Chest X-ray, PA view. Patient: 52 years old, sex M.
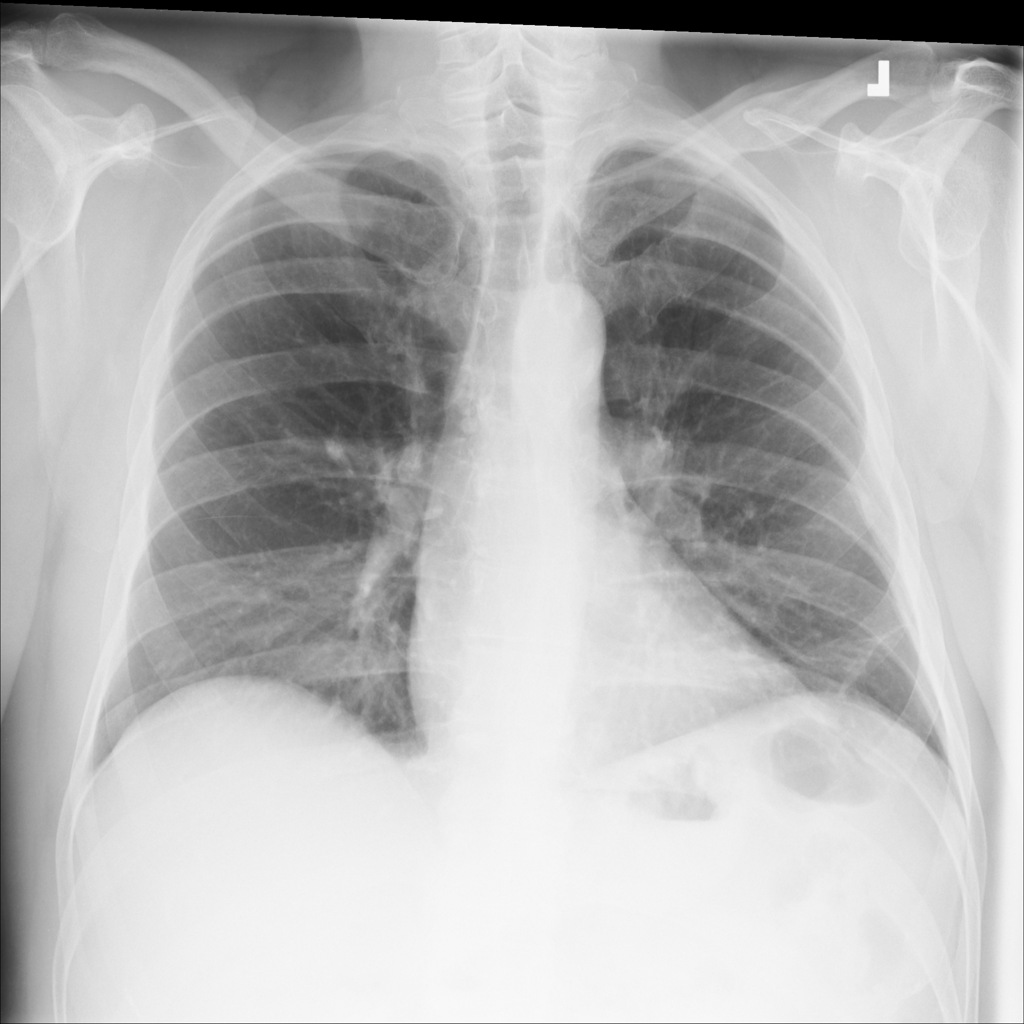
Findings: Atelectasis